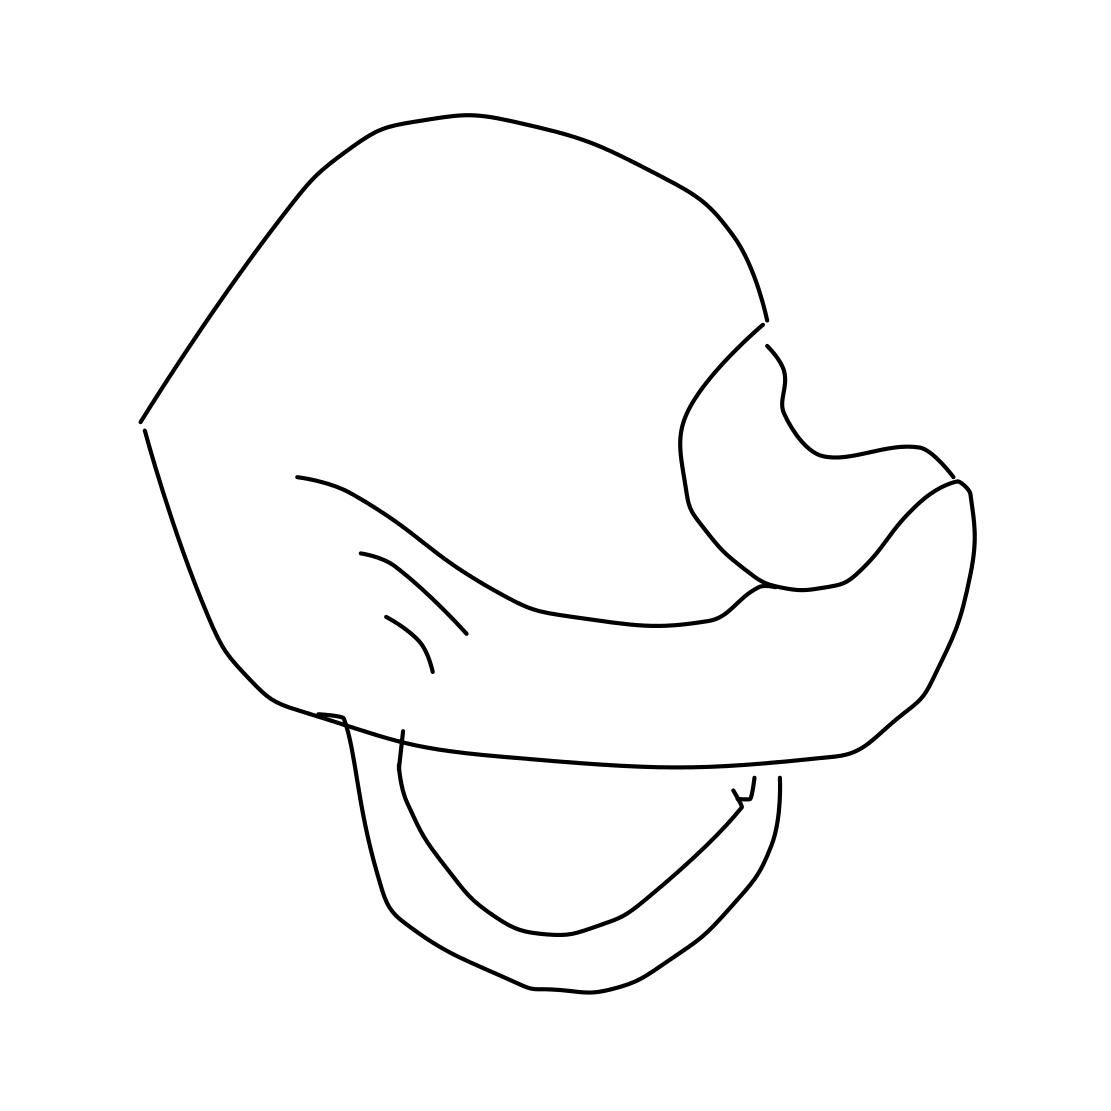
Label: helmet